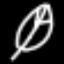
Label: leaf